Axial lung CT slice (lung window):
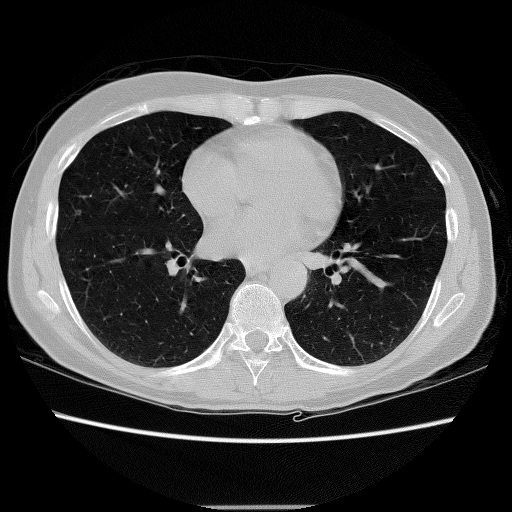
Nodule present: no